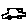
Label: car